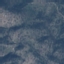
Land use / land cover: HerbaceousVegetation